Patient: sex M, age 26
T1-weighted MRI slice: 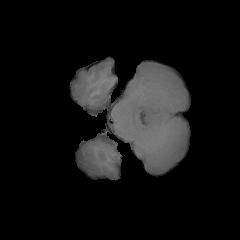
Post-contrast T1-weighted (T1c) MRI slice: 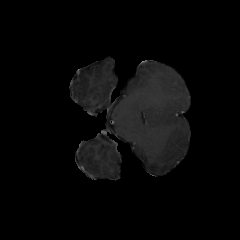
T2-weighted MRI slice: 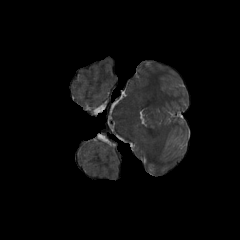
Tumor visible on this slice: no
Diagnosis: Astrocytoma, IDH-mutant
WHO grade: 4